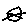
Label: cat